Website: crate-barrel
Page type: billing-address
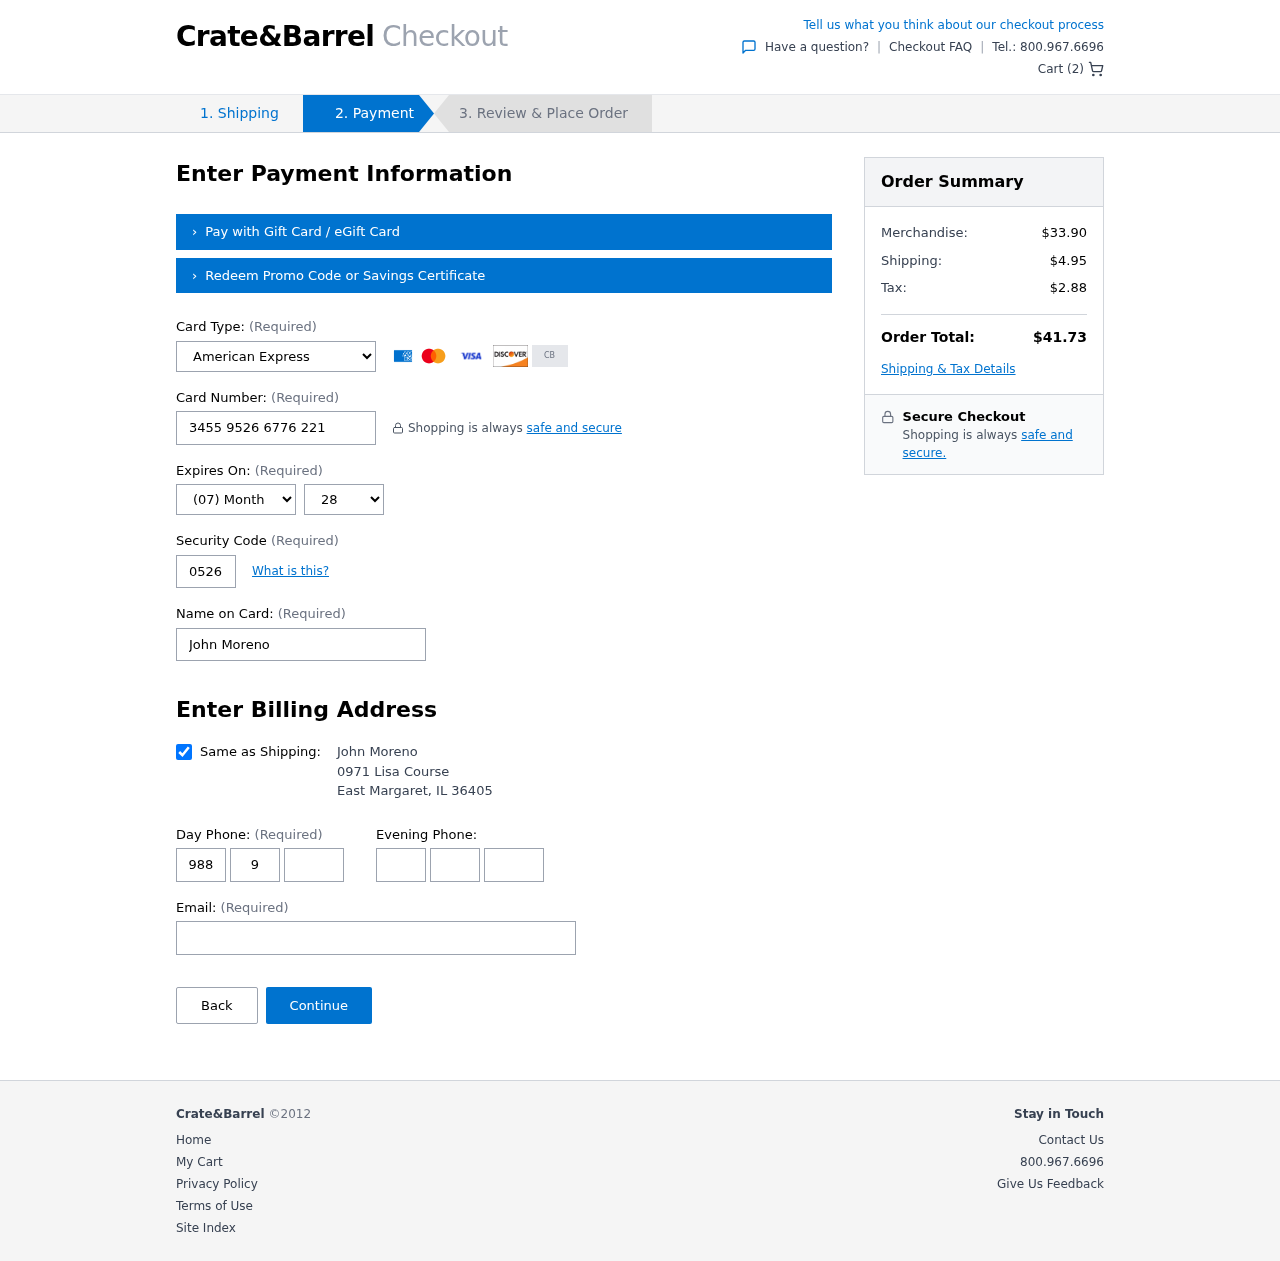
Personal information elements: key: PII_CARD_CVV
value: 0526
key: PII_CARD_EXPIRY_MONTH
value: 07
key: PII_CARD_EXPIRY_YEAR
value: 28
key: PII_CARD_NUMBER
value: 3455 9526 6776 221
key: PII_CARD_TYPE
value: American Express
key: PII_CITY
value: East Margaret
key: PII_EMAIL
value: john_moreno@yahoo.com
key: PII_FULLNAME
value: John Moreno
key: PII_PHONE_AREA
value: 988
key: PII_PHONE_PREFIX
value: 968
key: PII_PHONE_SUFFIX
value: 0618
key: PII_POSTCODE
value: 36405
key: PII_STATE_ABBR
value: IL
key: PII_STREET
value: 0971 Lisa Course
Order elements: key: ORDER_NUM_ITEMS
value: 2
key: ORDER_SUBTOTAL
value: $33.90
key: ORDER_SHIPPING_COST
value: $4.95
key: ORDER_TAX
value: $2.88
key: ORDER_TOTAL
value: $41.73